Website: crate-barrel
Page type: review-order
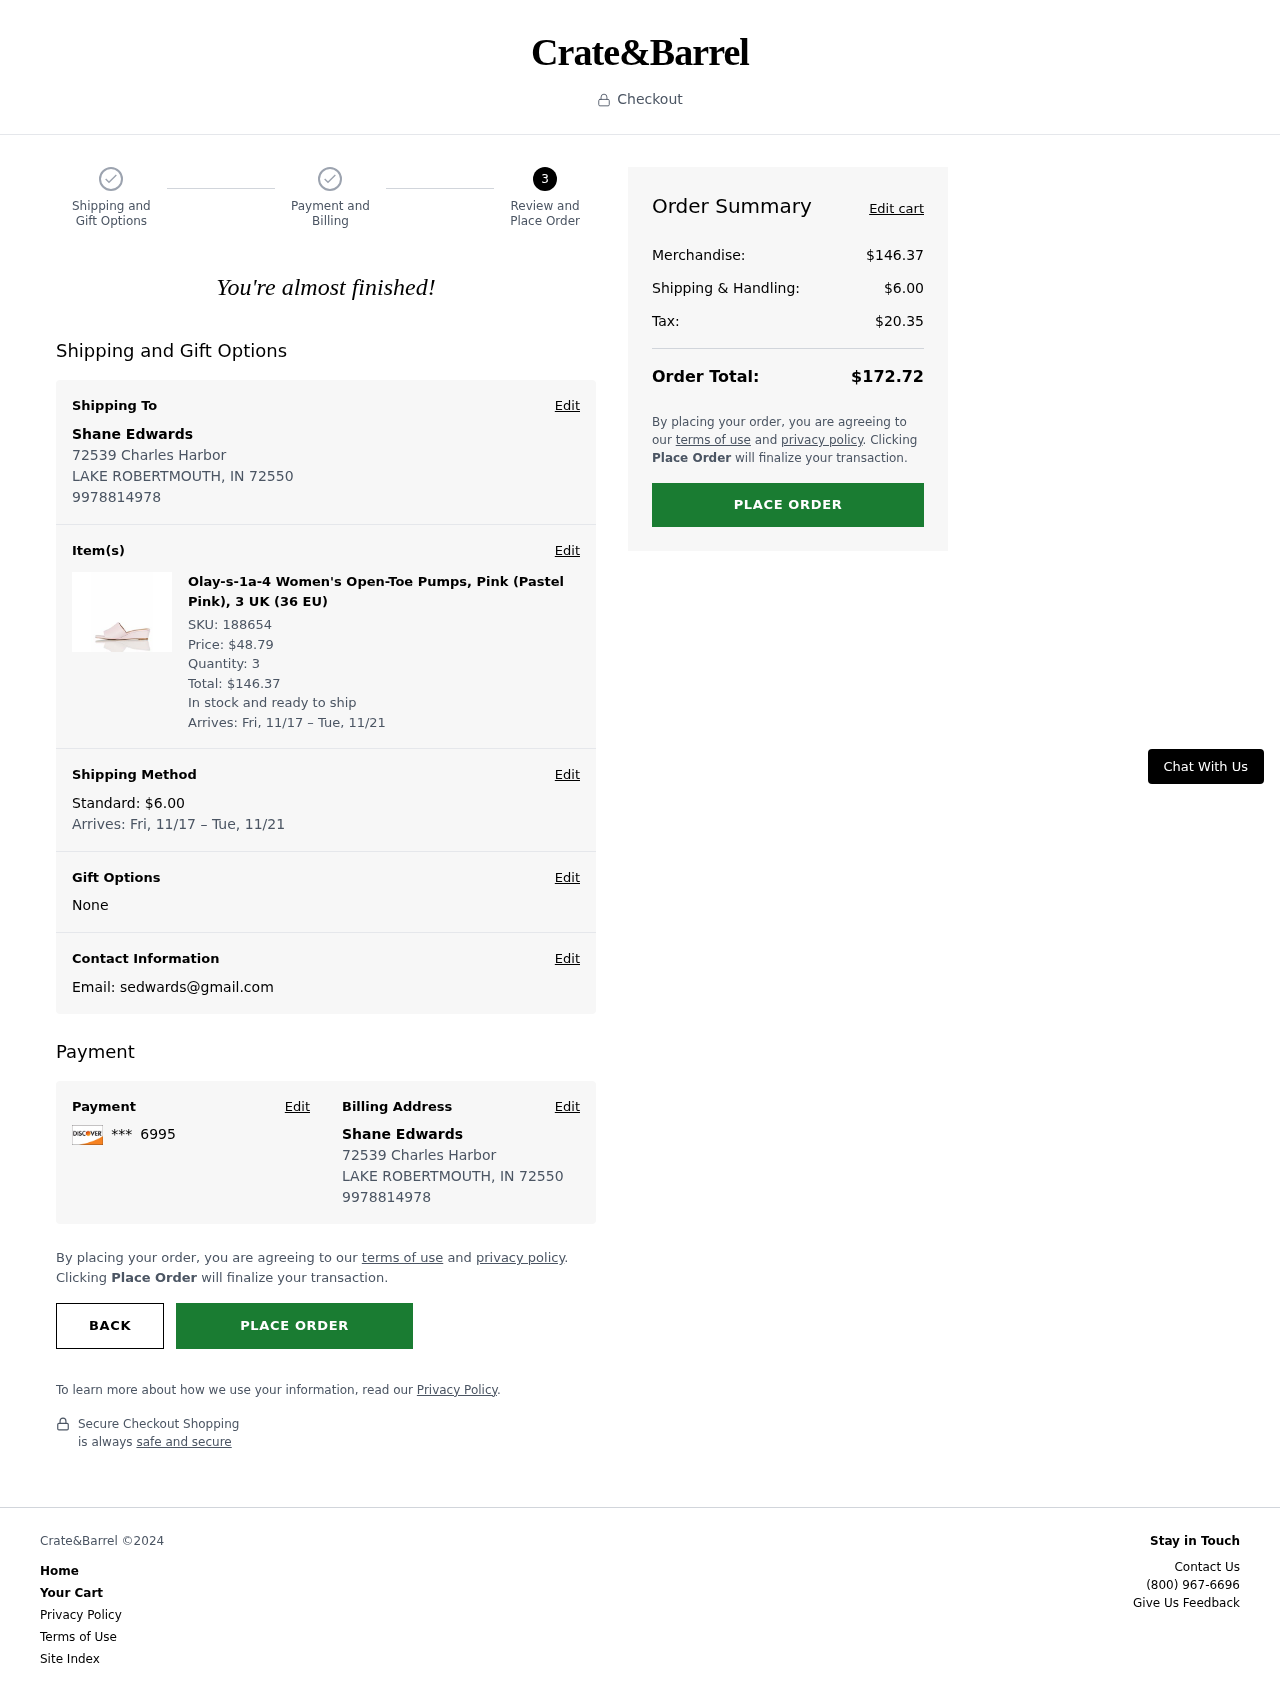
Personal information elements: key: PII_CARD_LAST4
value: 6995
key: PII_CITY
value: LAKE ROBERTMOUTH
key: PII_EMAIL
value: sedwards@gmail.com
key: PII_FULLNAME
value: Shane Edwards
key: PII_PHONE
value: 9978814978
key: PII_POSTCODE
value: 72550
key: PII_STATE_ABBR
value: IN
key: PII_STREET
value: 72539 Charles Harbor
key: PII_FIRSTNAME
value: Shane
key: PII_LASTNAME
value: Edwards
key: PII_FULLNAME2
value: Shane Edwards
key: PII_FULLNAME3
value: Shane Edwards
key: PII_FIRSTNAME2
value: Shane
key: PII_FIRSTNAME3
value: Shane
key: PII_LASTNAME2
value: Edwards
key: PII_LASTNAME3
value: Edwards
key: PII_FIRSTNAME_DERIVED
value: Shane
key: PII_LASTNAME_DERIVED
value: Edwards
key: PII_FULLNAME_DERIVED
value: Shane Edwards
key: PII_NAME_FULL_DERIVED
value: Shane Edwards
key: PII_STREET2
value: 72539 Charles Harbor
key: PII_CITY2
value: LAKE ROBERTMOUTH
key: PII_POSTCODE2
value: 72550
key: PII_PHONE_LINE
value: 4978
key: PII_PHONE_SUFFIX
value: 4978
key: PII_PHONE2
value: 9978814978
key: PII_PHONE3
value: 9978814978
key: PII_PHONE_NUMERIC
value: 9978814978
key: PII_PHONE_LINE_NUMERIC
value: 4978
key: PII_PHONE_SUFFIX_NUMERIC
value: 4978
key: PII_PHONE2_NUMERIC
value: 9978814978
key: PII_PHONE3_NUMERIC
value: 9978814978
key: PII_PHONE_DIGITS
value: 9978814978
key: PII_PHONE_LAST4
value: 4978
Product elements: key: PRODUCT1_NAME
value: Olay-s-1a-4 Women's Open-Toe Pumps, Pink (Pastel Pink), 3 UK (36 EU)
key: PRODUCT1_PRICE
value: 48.79
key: PRODUCT1_QUANTITY
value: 3
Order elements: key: ORDER_SKU
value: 188654
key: ORDER_ITEM_TOTAL
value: $146.37
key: ORDER_DELIVERY_DATE_ITEM
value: Fri, 11/17 – Tue, 11/21
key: ORDER_SHIPPING_COST
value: $6.00
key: ORDER_DELIVERY_DATE
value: Fri, 11/17 – Tue, 11/21
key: ORDER_SUBTOTAL
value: $146.37
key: ORDER_SHIPPING_COST_SUMMARY
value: $6.00
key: ORDER_TAX
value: $20.35
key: ORDER_TOTAL
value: $172.72